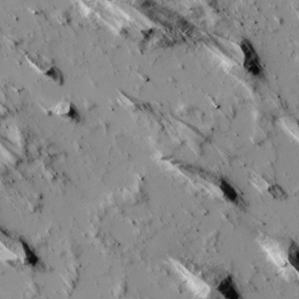
Label: non_frost